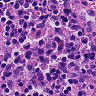
Metastatic tissue present: no